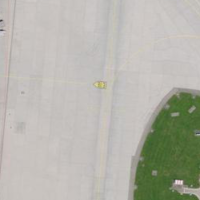
EUNIS habitat code: 57
Species observed at this site:
Buteo buteo
Circus aeruginosus
Corvus corone